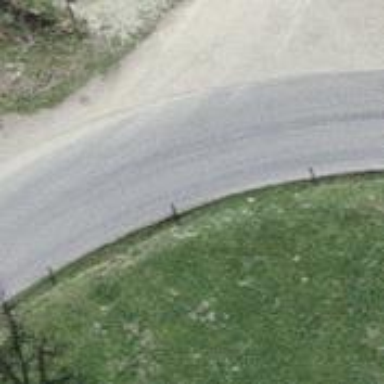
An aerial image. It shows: Unclassified road.